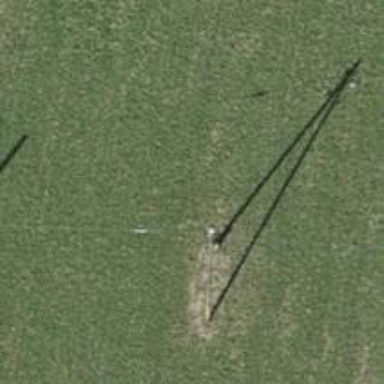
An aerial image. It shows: Guyed power pole.